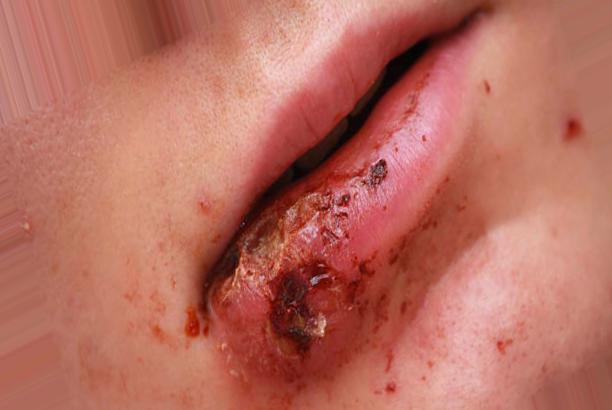
Condition: Mouth Ulcer